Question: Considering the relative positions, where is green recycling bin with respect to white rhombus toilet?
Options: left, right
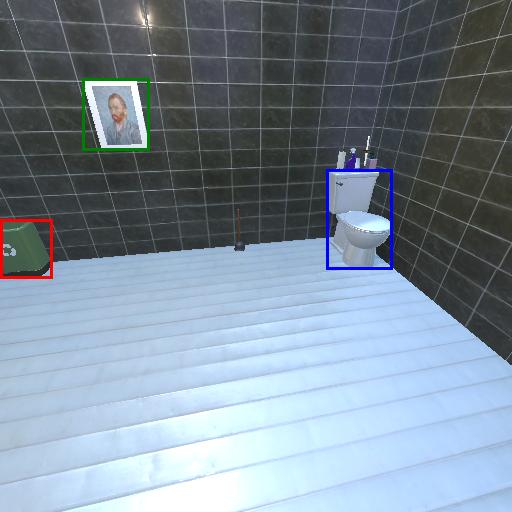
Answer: left